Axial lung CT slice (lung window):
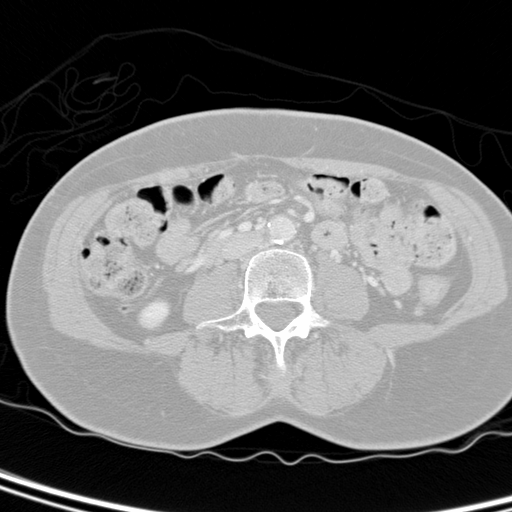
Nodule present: no